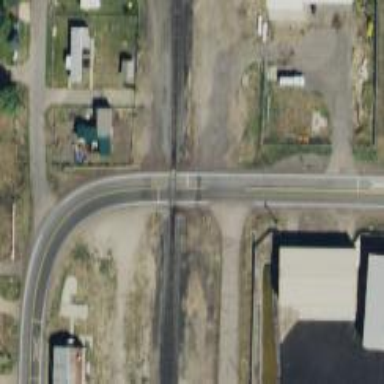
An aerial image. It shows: Give way road with railroad crossing traffic sign.